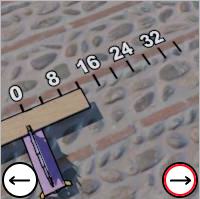
Task: length
Answer: 12
First scale value: 8.0